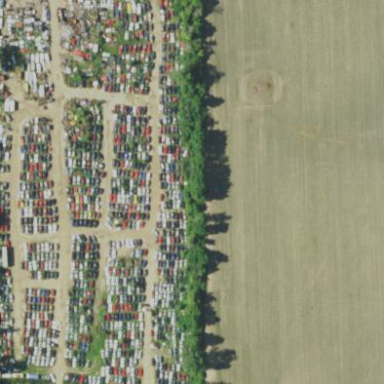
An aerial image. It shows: Industrial area designated as auto wrecker yard.